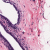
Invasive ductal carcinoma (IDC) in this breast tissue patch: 0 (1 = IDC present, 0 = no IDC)